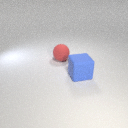
large blue rubber cube in front of large red rubber sphere